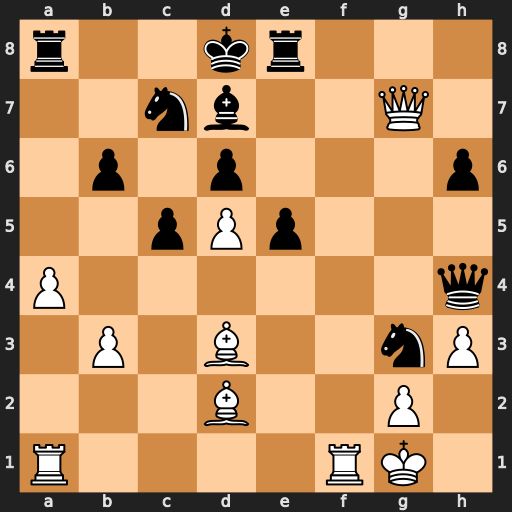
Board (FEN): r2kr3/2nb2Q1/1p1p3p/2pPp3/P6q/1P1B2nP/3B2P1/R4RK1
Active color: w
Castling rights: -
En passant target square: -
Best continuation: Rf7 Re7 Rxe7